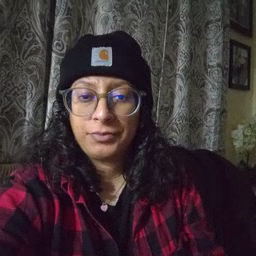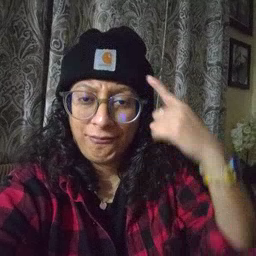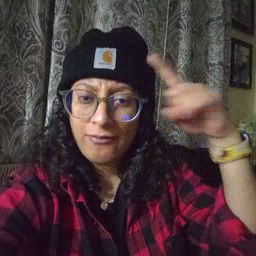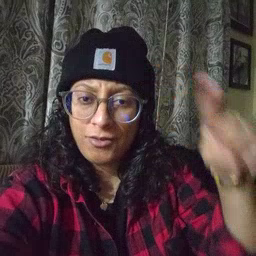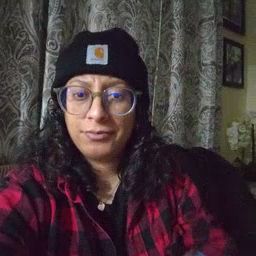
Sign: for